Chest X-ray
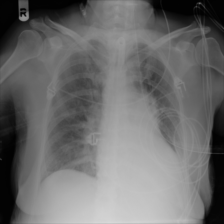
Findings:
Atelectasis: negative
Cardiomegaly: negative
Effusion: negative
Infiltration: positive
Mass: negative
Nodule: negative
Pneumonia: negative
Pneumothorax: negative
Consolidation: positive
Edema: positive
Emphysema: negative
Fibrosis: negative
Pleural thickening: negative
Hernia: negative